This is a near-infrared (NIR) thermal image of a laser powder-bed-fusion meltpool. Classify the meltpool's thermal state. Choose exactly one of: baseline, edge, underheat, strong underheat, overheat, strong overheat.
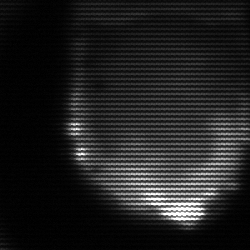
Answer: edge